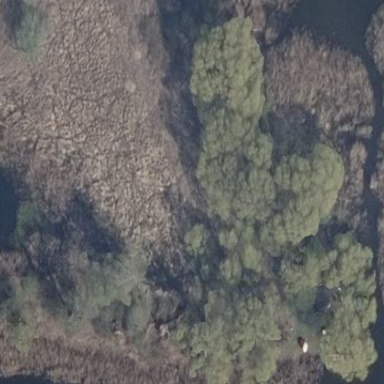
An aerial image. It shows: Patch of scrub vegetation.